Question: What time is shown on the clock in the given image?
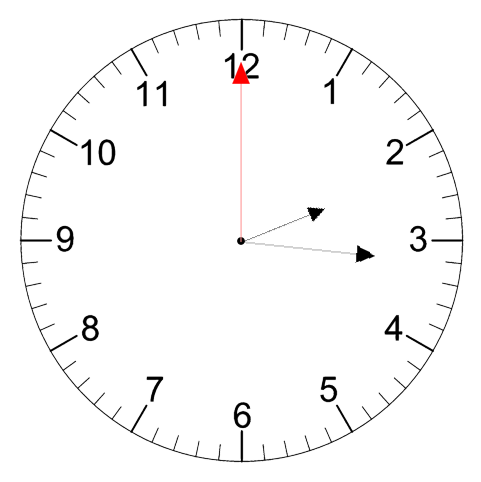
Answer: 02:16:00